Field crop: maize
Growth stage: 2
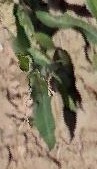
Species: maize